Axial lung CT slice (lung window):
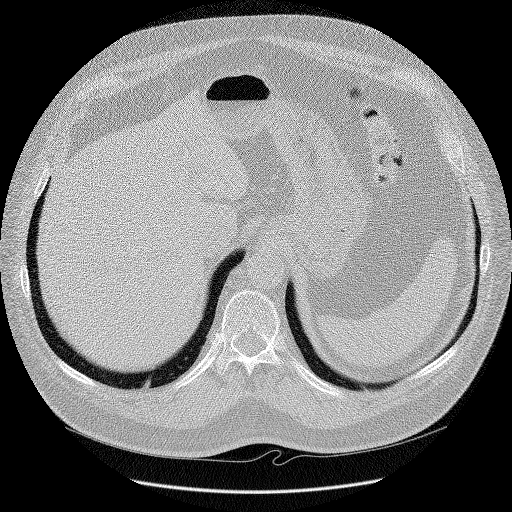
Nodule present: no